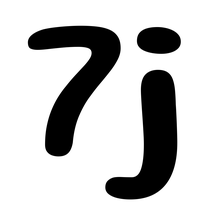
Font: Gluten_Medium